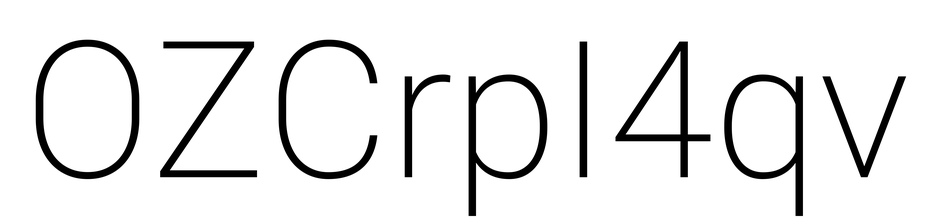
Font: Roboto_ExtraLight